Question: I'm looking for a solution, to position a div-element (with a fixed width) near to a text, like in this example:

What is the most common solution by using CSS ?
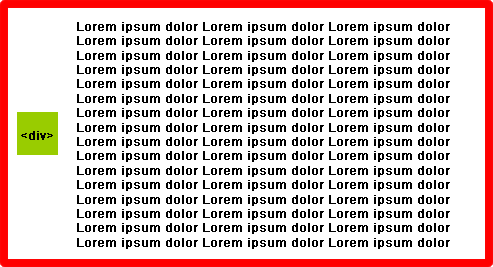
Answer: I would do it something like this:
<URL>
'''
.column { display: table-cell; }
.column:nth-of-type(1) { vertical-align: middle; }
#green { background: green; padding: 30px; margin: 10px;}
'''
'''
<div id="container">
<div id="left" class="column">
<div id="green">div</div>
</div>
<div id="right" class="column" >
<p>Lorem Ipsum </p>
</div>
</div>
'''
For reference, vertically aligning stuff is a pain in the nuts in CSS. See this very useful article on why I chose to display as table-cell for this use case. <URL>